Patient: sex F, age 73
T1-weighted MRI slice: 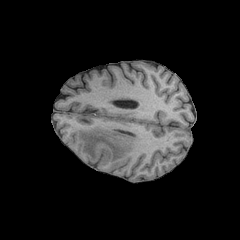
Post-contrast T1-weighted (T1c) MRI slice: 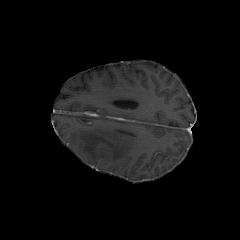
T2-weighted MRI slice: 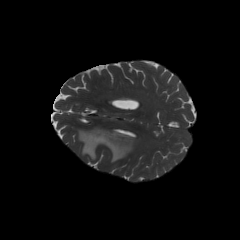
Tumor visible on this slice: yes
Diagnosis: Glioblastoma, IDH-wildtype
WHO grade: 4